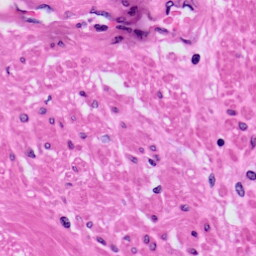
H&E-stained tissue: Prostate